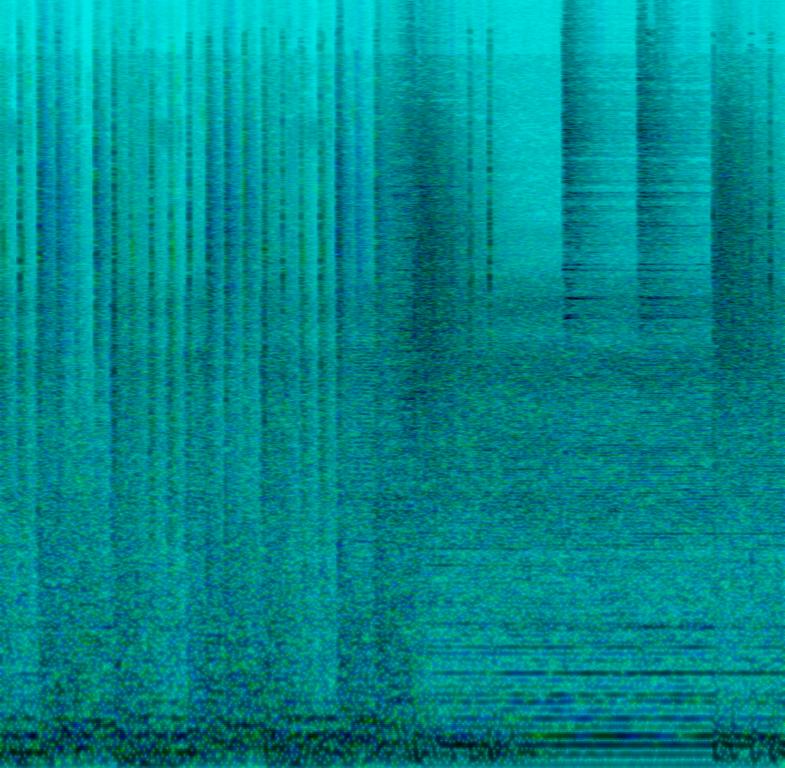
This music is instrumental. The tempo is fast with vigorous electric guitar feedback, hard hitting drums, amplified keyboard harmony and bass guitar. The music is loud, aggressive, boisterous, vital, persistent and high-powered. This music is a Heavy Metal Instrumental.